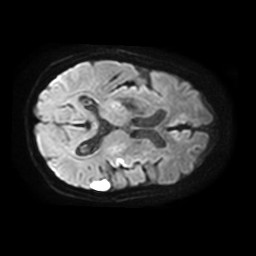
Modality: TRACE
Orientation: axial
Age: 88
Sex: female
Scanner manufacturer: philips
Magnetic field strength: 3 T
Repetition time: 4.624 s
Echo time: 0.07382 s